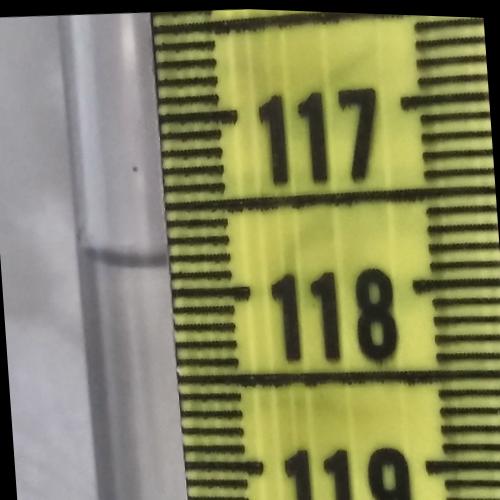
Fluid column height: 117.8 cm